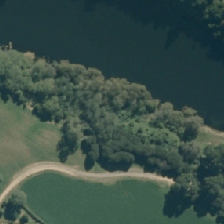
Land cover: shortrotation_cropland